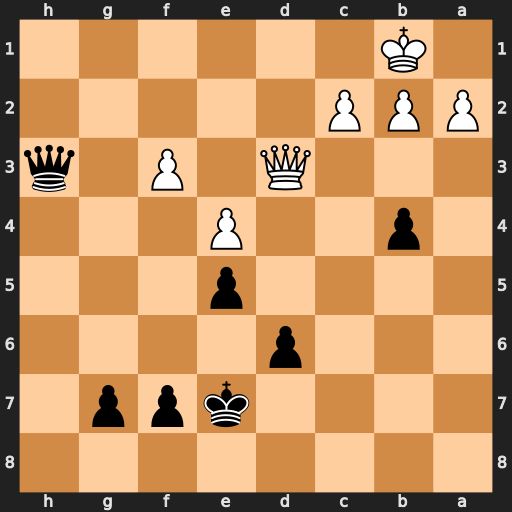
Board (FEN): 8/4kpp1/3p4/4p3/1p2P3/3Q1P1q/PPP5/1K6
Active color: b
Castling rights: -
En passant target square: -
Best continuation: Qh1+ Qd1 Qxd1#